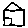
Label: house